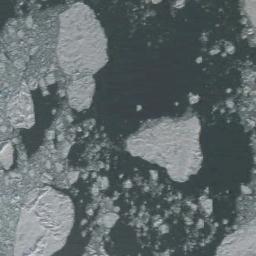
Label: sea_ice